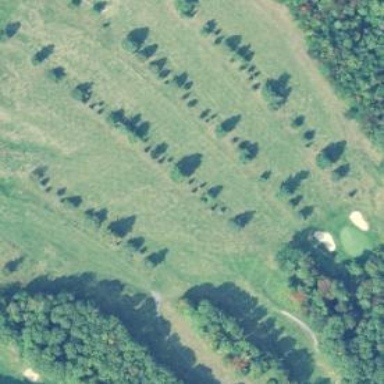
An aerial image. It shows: Golf fairway in the image.